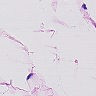
Metastatic tissue present: no